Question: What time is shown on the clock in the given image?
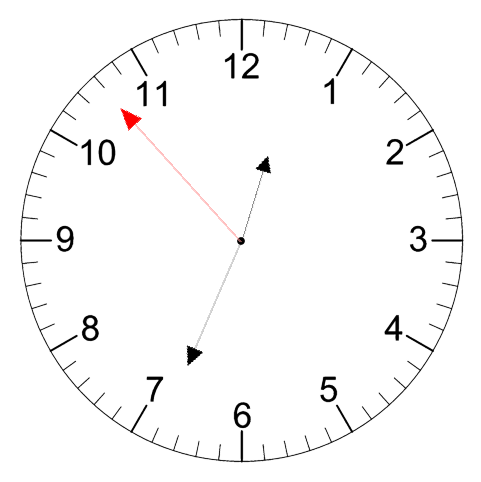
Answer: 12:33:53